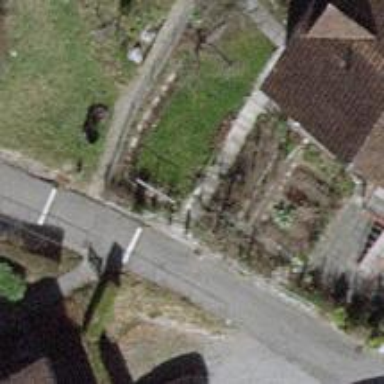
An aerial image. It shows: Set of steps on the road.